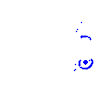
Particle: proton